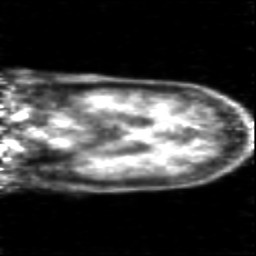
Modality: PET
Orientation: coronal
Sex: female
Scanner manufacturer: siemens